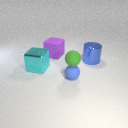
large purple rubber cube behind large blue metal cylinder